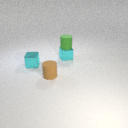
small green rubber cylinder above small cyan metal cube